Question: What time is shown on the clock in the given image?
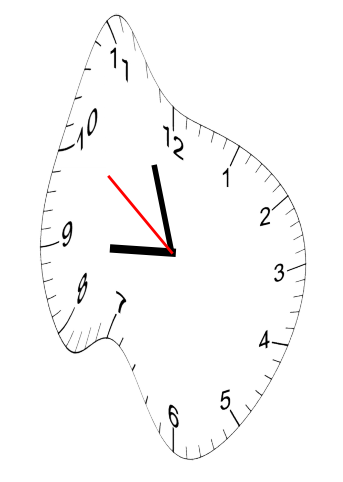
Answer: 08:56:51